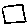
Label: square